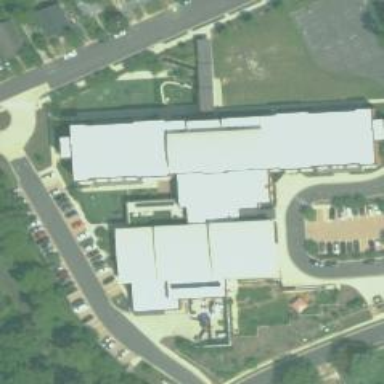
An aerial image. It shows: School building.